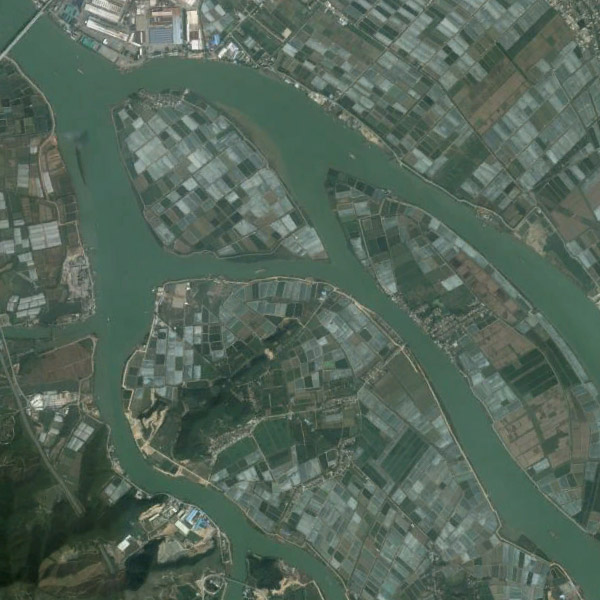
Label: River